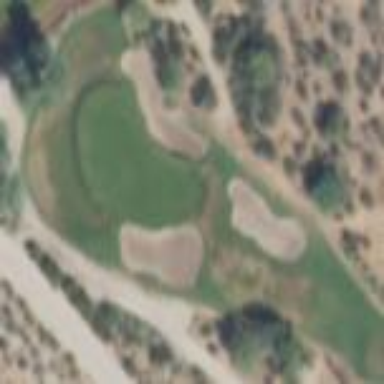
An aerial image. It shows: Rough grassy area used for golf.